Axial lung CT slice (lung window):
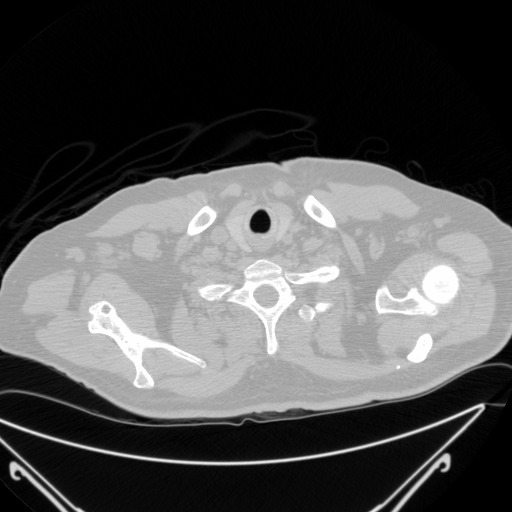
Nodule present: no